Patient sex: M
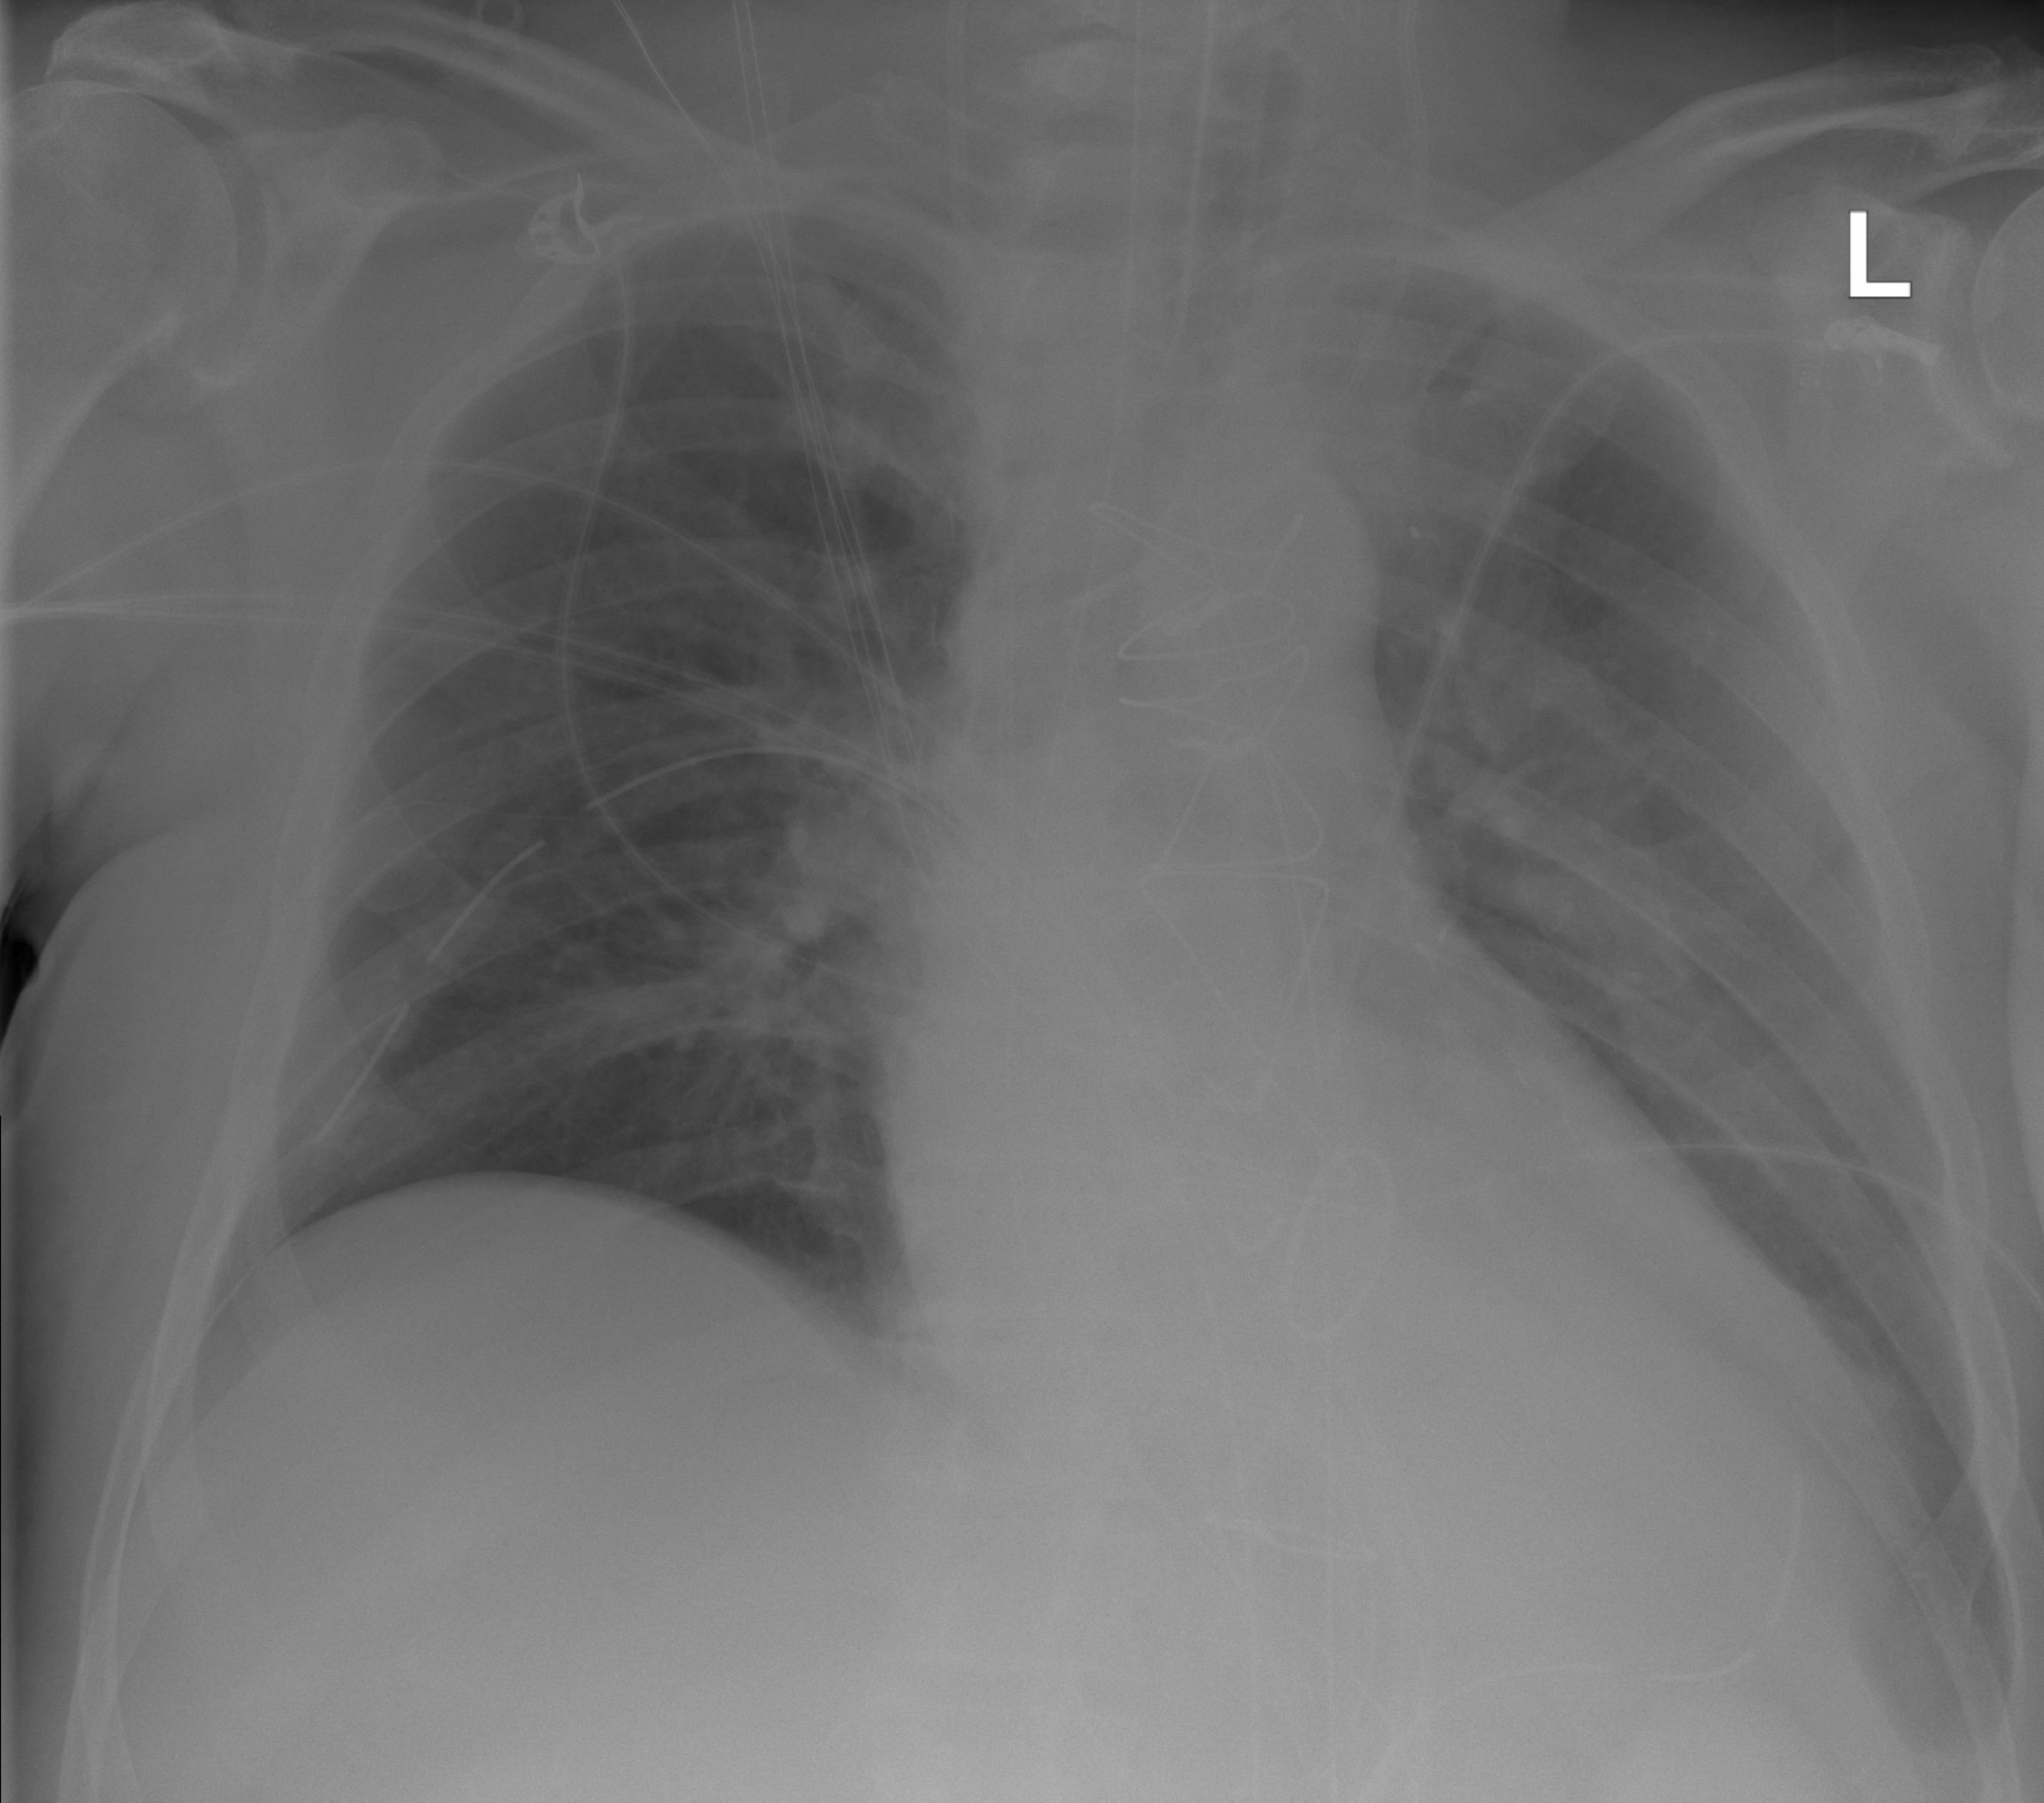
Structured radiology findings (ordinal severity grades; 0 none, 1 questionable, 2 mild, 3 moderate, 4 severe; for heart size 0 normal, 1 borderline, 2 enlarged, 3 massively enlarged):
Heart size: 1
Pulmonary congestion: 1
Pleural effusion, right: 2
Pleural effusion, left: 2
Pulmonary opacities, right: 1
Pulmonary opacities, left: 1
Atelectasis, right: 1
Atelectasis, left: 1